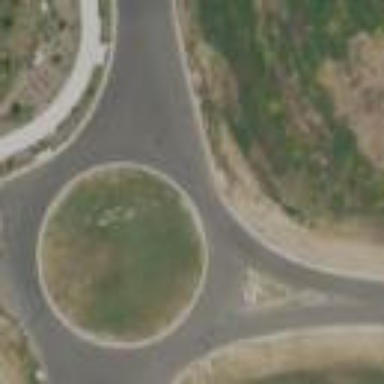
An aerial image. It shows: Tertiary road leading to roundabout.